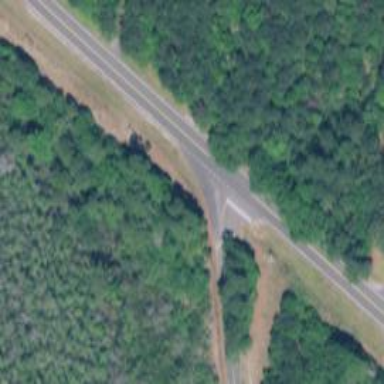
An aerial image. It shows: Stop road.